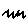
Label: zigzag